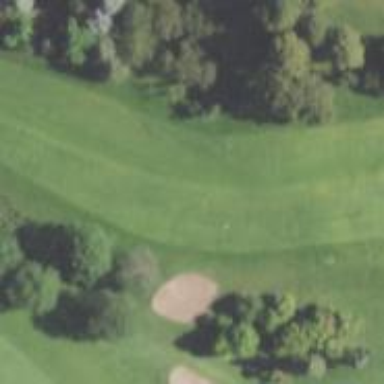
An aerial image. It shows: View of golf hole.